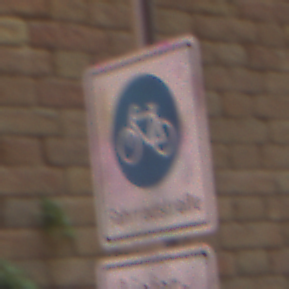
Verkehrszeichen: BeginnFahrradstrasse
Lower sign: BesondereFahrzeugeUndTransportgueter5
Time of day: MorningAfternoon
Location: Outdoor (Urban)
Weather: Clear
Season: NotSpecified
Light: Natural